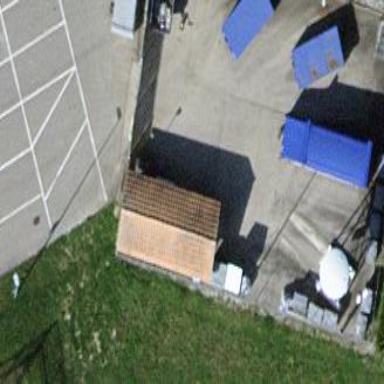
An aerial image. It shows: Recycling centre providing amenities for recycling.